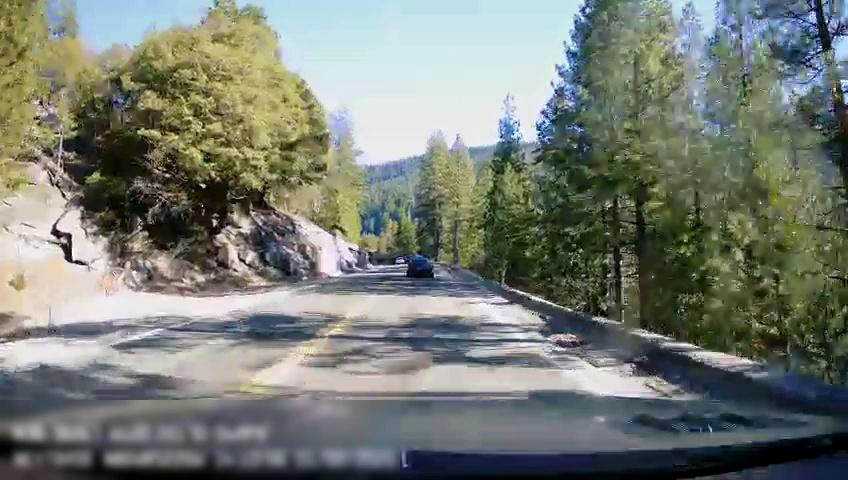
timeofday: Day
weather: Sunny
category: Drivable Space
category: Vehicles | Car
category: Lanes | Opposite Lane
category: Lanes | Current Lane
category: Lanes | Opposite Lane
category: Lanes | Current Lane